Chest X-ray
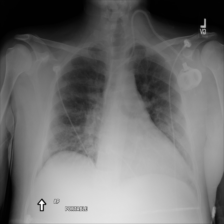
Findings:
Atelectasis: negative
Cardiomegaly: negative
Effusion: negative
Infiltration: negative
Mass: negative
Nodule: negative
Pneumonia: negative
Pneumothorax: negative
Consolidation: negative
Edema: negative
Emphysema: negative
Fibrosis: negative
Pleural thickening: negative
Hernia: negative